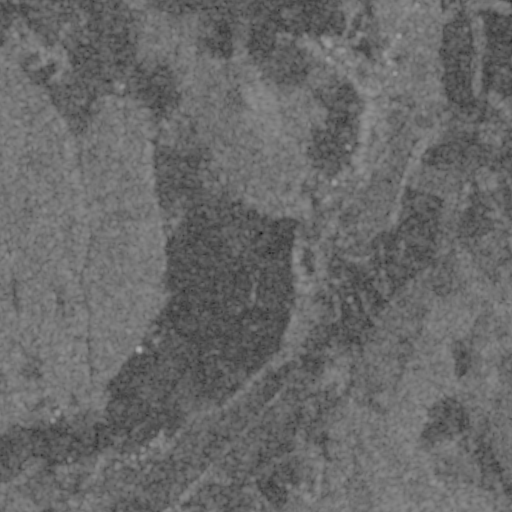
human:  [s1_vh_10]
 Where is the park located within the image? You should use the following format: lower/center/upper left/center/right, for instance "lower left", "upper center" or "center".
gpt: The park is located in the upper right of the image.
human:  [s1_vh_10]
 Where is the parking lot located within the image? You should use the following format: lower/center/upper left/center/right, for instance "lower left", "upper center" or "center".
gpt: The parking lot is located in the lower right of the image.
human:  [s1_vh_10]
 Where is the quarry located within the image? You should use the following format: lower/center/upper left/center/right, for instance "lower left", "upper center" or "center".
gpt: The quarry is located in the upper right of the image.
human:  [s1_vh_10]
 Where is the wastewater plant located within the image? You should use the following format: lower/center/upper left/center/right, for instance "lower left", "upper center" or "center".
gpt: The wastewater plant is located in the center right of the image.
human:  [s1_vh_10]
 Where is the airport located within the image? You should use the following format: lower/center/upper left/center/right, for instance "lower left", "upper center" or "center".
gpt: There is no airport in the image.

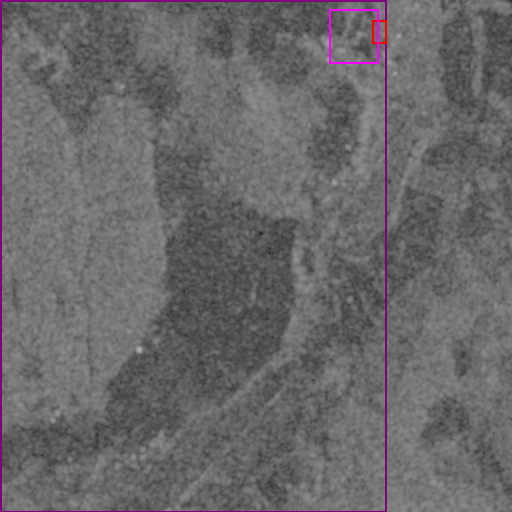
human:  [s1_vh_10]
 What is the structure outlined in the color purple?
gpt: The structure outlined in purple is a crop field.
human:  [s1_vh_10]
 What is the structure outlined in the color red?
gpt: The structure outlined in red is a park.
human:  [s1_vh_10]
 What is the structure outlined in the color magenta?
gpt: The structure outlined in magenta is a quarry.
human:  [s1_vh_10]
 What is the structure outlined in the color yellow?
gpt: There is no yellow outline.